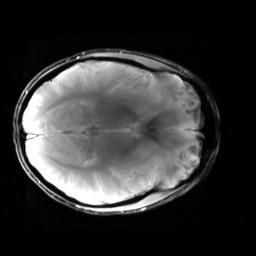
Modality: T2starw
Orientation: axial
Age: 21
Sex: female
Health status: healthy
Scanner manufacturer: siemens
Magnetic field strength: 3 T
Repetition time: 0.7 s
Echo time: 0.02 s